Question: I am trying to achieve this dropshadow that is on the top of the Now Playing in Google Play Music.

.
I have tried to use various dropshadows from outside sources and Android's resources like, but have not been able to get this. Any help would be appreciated.
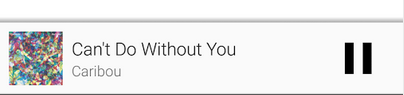
Answer: On 'LOLLIPOP' you could set the 'elevation' attribute of the "Now Playing" box and the shadow should appear (try values of '4dp' or '8dp' if that was not enough).
On lower versions I would wrap the "Now Playing" box in a vertical 'LinearLayout'. The child would be the "Now Playing" box. The child would be a shadow view such as this one:
'''
<View
android:layout_width="match_parent"
android:layout_height="8dp"
android:background="@drawable/shadow_upwards"/>
'''
'''
<?xml version="1.0" encoding="utf-8"?>
<shape
xmlns:android="http://schemas.android.com/apk/res/android"
android:shape="rectangle">
<gradient
android:angle="90"
android:startColor="#40000000"
android:endColor="#<PHONE>"/>
</shape>
'''
Right now I'm not sure about the optimal alpha value of 'startColor'. It will definitely be between '20' and '66'.